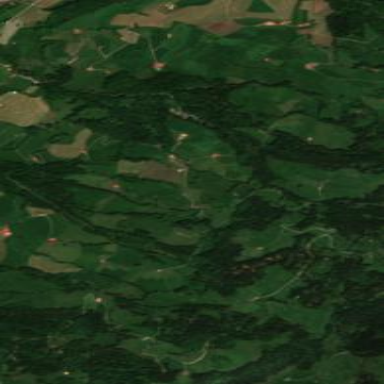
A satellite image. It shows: Forest area.